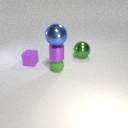
small green rubber sphere to the right of small purple rubber cube